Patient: sex M, age 64
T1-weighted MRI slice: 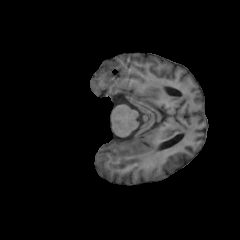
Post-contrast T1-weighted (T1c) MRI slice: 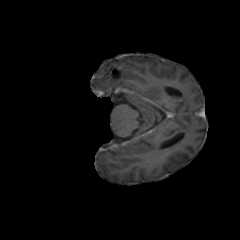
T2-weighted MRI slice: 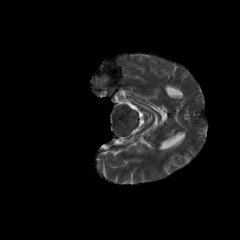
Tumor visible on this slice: no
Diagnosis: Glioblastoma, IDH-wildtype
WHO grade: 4